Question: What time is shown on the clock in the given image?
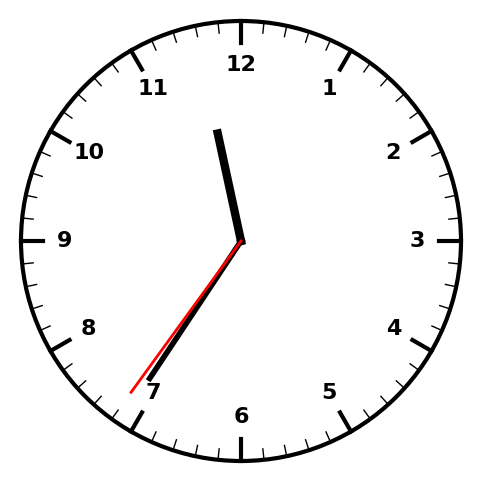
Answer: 11:35:36